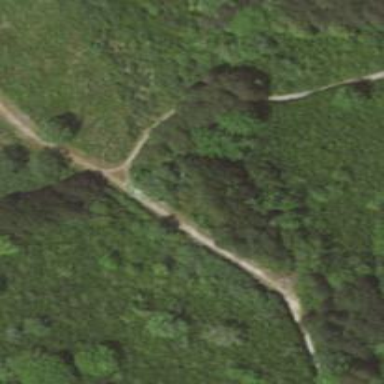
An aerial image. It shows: Path.